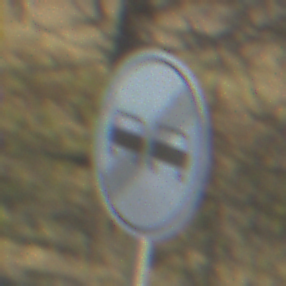
Verkehrszeichen: EndeUeberholverbot
Umgebung: Outdoor, Nature
Tageszeit: MorningAfternoon
Wetter: Clear
Licht: Natural
Jahreszeit: NotSpecified
Kontrast: HighContrast